Field crop: maize
Growth stage: 2
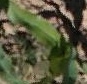
Species: maize